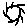
Label: sun